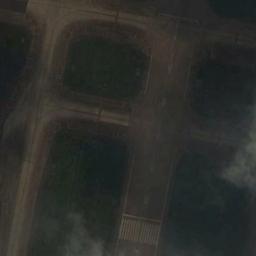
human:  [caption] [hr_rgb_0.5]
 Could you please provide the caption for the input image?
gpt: The runway connects some other roads on the lawn .

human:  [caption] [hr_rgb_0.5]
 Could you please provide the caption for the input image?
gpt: The runway is on the grass with a cloud above it .

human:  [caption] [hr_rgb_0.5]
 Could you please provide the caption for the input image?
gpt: The grass is around the runway .

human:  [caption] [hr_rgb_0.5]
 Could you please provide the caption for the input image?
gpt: Green lawns next to many complex staggered runways .

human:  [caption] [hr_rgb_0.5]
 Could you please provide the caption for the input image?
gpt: There are green lawns beside the runway .